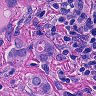
Metastatic tissue present: yes